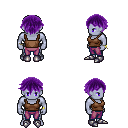
a pixel art fantasy rpg character, male body template, dark elf, purple skin, brown pirate shirt, magenta pants, purple short bangs hairstyle, bracelets, metal boots, four views (front, back, left, right), 2x2 character sprite sheet, small pixel art, hard edges, no anti-aliasing